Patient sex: M
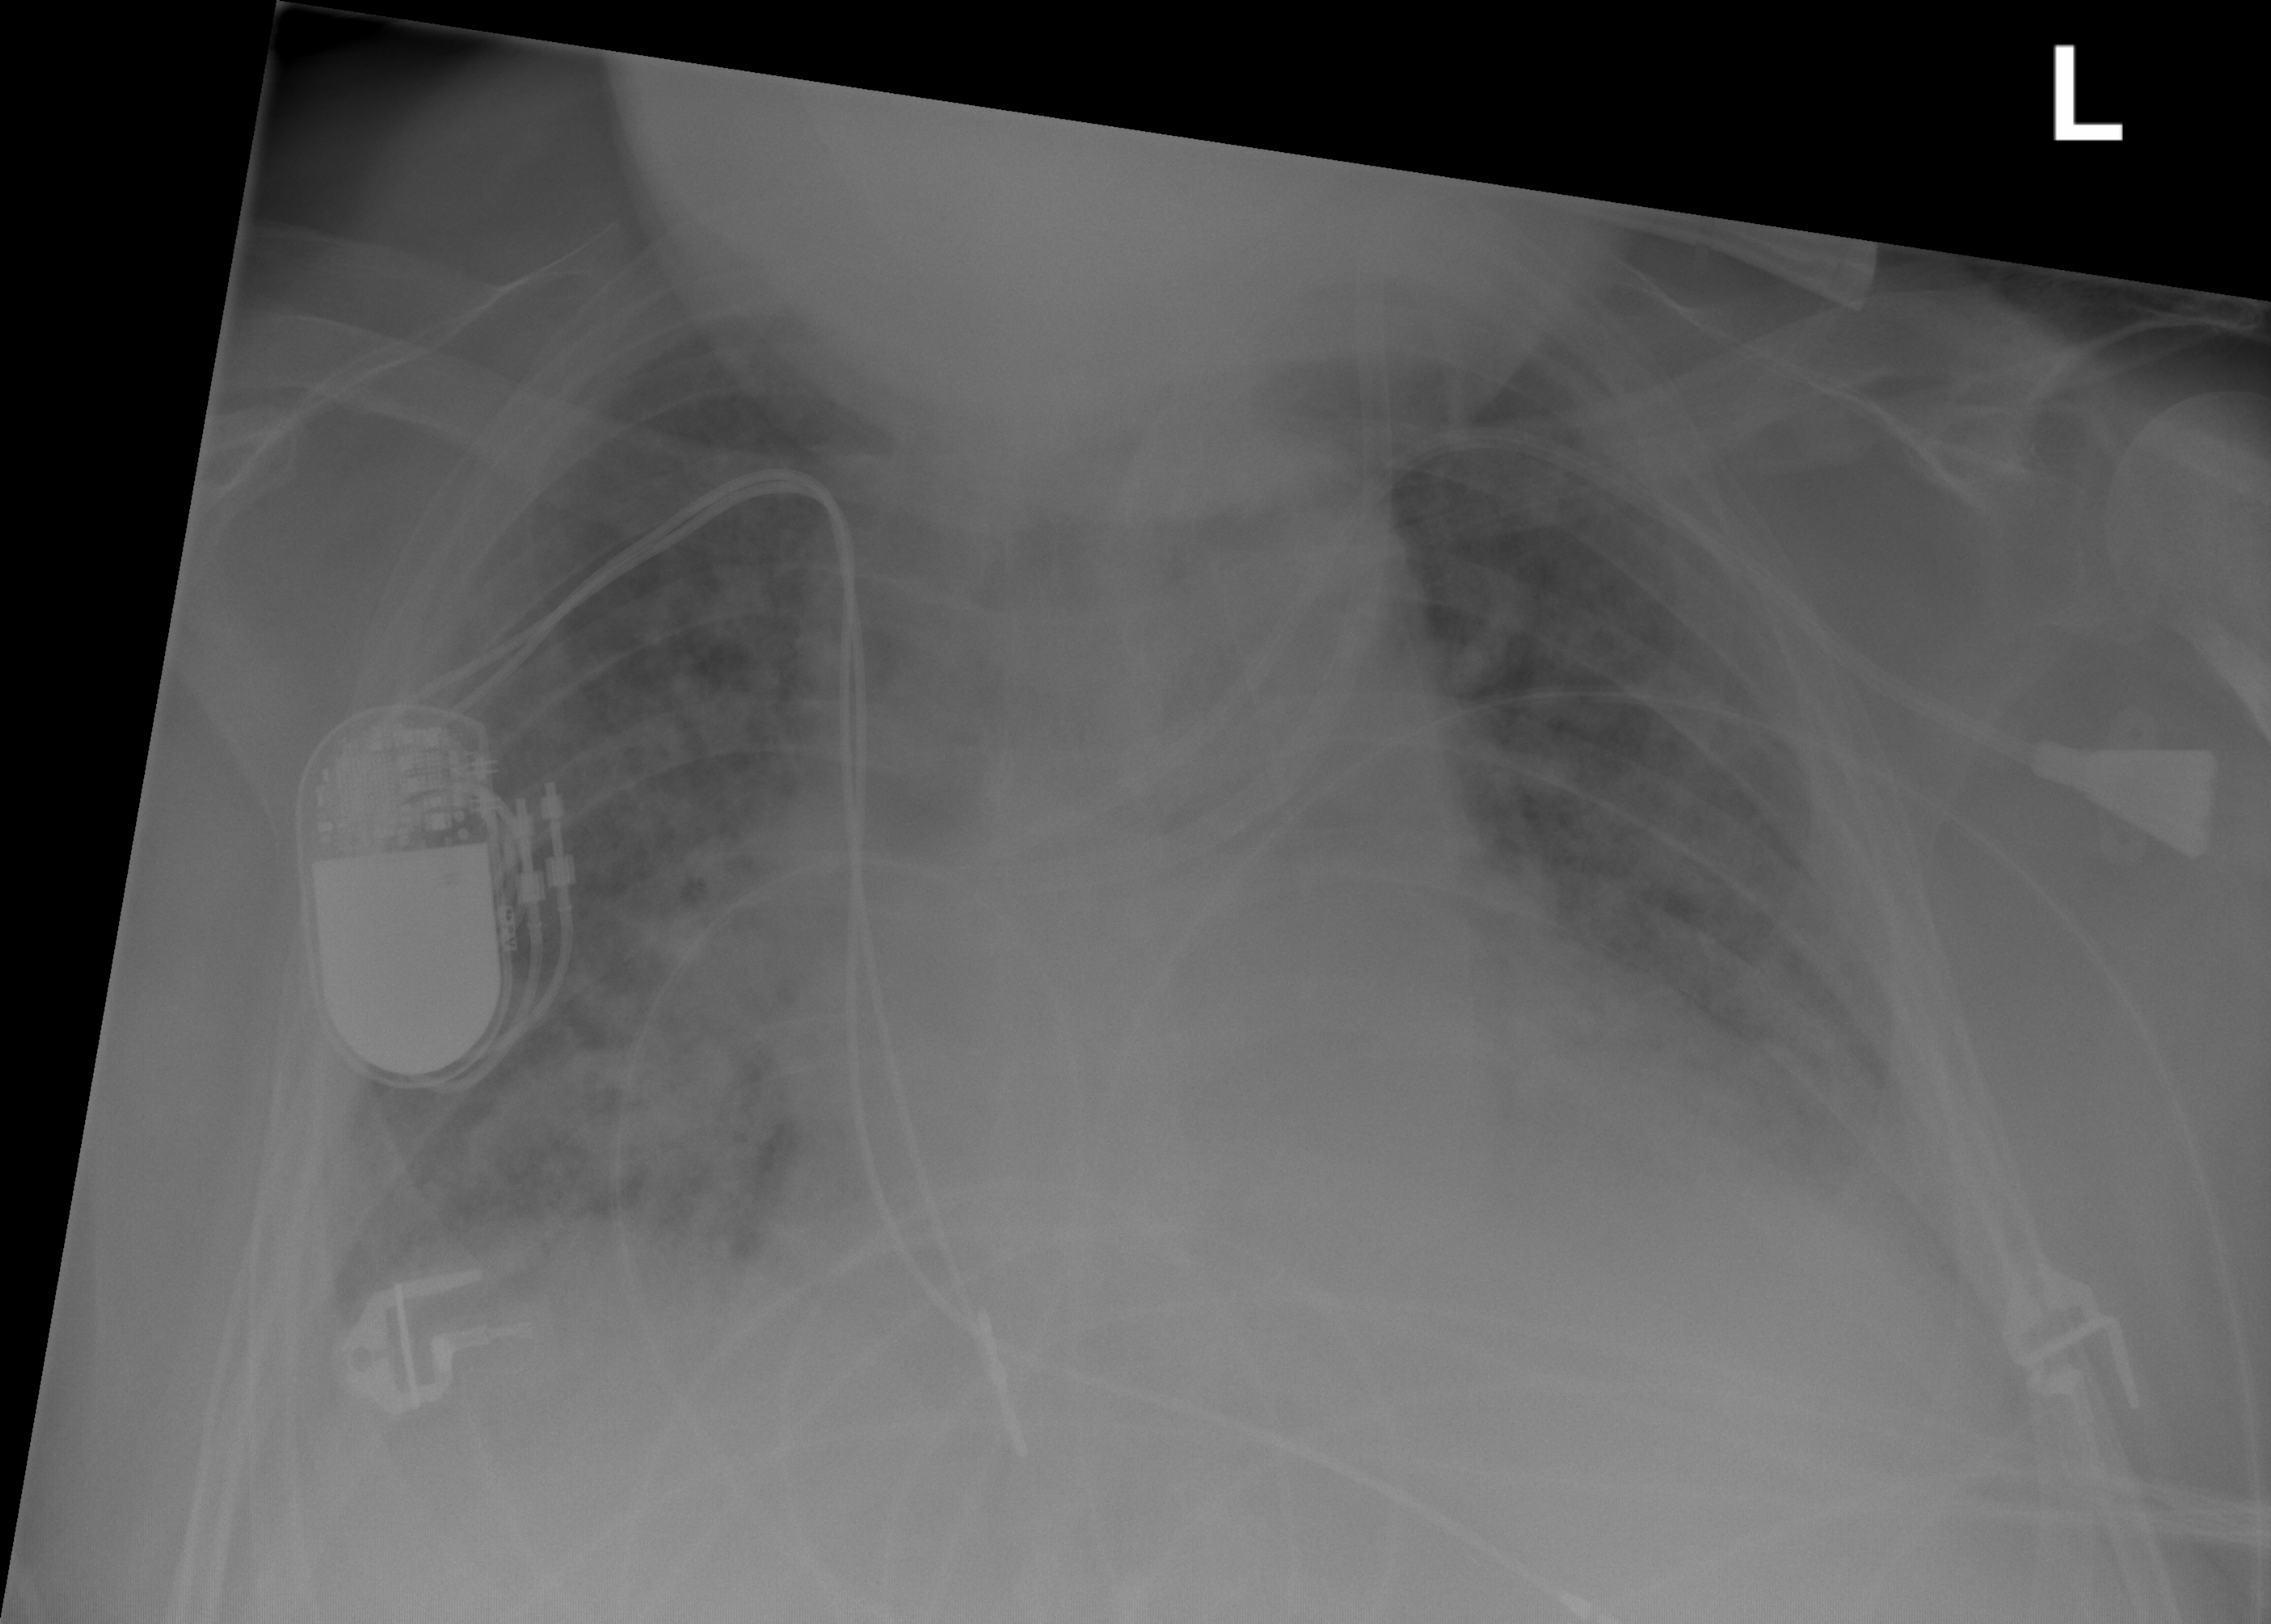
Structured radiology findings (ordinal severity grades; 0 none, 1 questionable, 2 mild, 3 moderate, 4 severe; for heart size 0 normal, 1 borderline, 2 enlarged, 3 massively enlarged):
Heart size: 2
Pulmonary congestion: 3
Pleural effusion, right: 2
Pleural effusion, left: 2
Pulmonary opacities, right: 2
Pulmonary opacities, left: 2
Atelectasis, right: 0
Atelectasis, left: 0